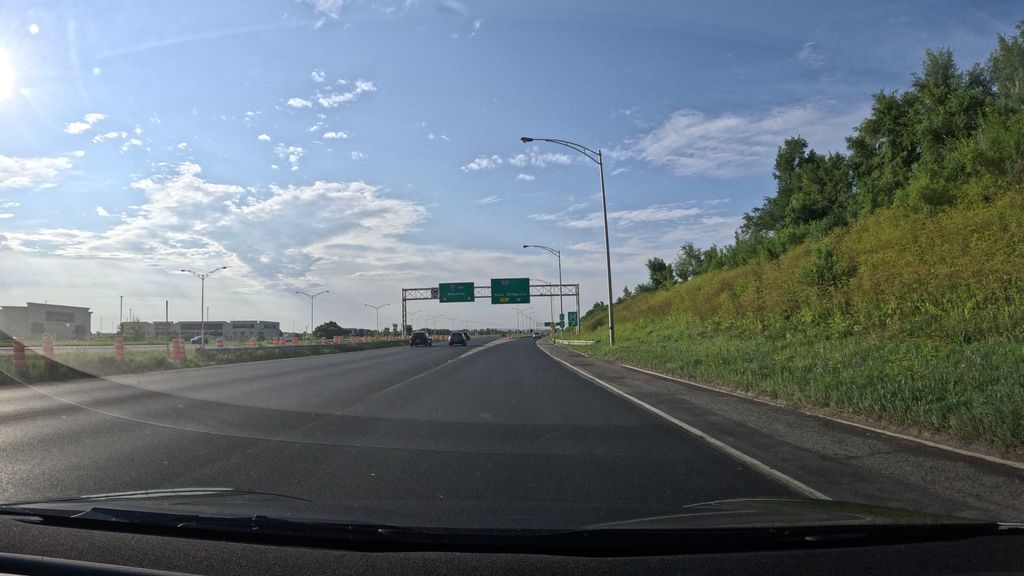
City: montreal